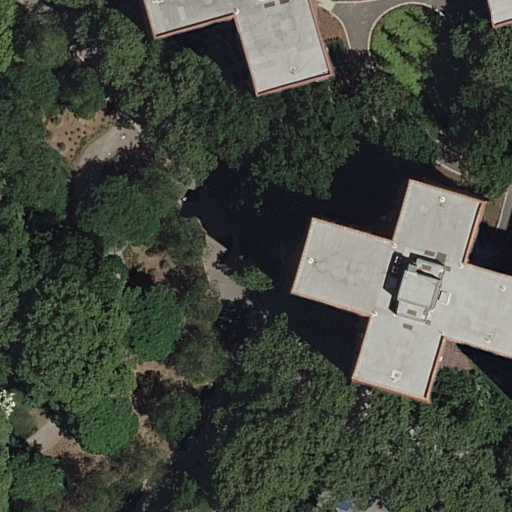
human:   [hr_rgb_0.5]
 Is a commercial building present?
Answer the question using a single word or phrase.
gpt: no

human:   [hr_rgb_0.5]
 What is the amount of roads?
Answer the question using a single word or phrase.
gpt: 4

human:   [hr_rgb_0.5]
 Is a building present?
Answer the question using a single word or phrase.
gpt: yes

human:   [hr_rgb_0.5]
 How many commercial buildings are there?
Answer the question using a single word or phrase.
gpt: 0

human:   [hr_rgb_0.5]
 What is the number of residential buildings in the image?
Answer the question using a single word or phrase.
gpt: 2

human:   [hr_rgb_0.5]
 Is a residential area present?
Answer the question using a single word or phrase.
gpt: yes

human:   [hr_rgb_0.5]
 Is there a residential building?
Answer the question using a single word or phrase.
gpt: yes

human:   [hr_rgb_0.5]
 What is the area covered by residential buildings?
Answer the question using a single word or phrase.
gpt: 2777m2

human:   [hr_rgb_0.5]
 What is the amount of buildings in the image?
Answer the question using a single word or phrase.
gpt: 2

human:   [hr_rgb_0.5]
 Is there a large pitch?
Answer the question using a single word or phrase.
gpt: no

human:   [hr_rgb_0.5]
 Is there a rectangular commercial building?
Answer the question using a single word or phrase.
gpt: no

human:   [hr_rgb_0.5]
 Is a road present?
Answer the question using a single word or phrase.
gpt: yes

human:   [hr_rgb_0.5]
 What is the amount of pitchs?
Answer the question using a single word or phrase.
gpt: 1

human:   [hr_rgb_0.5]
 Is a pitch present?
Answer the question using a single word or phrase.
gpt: yes

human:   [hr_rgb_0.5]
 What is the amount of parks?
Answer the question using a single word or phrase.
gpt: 1

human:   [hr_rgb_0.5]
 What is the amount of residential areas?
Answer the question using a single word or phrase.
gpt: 1

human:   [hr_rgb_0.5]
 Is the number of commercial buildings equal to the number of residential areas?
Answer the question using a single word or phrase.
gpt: no

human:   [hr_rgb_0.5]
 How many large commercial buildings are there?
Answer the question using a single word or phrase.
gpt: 0

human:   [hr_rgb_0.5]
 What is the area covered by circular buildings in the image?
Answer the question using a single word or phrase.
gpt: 0m2

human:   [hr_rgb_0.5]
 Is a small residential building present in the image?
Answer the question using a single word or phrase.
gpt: no

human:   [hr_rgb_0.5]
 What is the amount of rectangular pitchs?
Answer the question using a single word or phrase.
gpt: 1

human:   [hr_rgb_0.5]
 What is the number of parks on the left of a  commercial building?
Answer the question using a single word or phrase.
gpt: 0

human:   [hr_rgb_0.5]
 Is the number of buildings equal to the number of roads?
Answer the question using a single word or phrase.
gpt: no

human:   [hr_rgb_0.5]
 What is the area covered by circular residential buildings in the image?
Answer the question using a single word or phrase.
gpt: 0m2

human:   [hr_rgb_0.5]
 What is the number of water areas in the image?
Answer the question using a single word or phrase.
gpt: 0

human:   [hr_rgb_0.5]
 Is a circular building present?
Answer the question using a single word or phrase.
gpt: no

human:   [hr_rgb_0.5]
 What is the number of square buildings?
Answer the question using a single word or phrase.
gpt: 0

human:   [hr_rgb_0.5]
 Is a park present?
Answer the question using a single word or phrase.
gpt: yes

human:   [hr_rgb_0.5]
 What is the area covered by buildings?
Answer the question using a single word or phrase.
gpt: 2777m2

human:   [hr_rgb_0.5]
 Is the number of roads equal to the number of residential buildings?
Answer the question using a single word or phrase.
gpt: no

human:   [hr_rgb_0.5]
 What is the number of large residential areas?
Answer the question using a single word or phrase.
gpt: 1

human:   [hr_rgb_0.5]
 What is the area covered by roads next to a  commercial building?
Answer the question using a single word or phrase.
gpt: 0m2

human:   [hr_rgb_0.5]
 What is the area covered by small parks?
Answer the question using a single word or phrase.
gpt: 0m2

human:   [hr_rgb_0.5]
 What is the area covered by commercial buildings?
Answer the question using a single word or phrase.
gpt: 0m2

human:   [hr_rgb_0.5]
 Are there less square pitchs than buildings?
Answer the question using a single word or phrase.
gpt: yes

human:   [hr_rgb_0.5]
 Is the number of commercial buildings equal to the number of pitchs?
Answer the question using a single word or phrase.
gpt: no

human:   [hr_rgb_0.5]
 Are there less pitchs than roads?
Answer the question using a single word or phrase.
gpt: yes

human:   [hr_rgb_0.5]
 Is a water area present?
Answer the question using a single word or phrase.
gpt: no

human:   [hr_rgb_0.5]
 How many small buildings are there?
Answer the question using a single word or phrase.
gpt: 0

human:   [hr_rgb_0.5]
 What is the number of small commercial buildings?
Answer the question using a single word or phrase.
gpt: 0

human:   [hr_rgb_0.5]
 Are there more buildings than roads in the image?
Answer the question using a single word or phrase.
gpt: no

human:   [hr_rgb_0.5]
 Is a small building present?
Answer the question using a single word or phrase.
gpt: no

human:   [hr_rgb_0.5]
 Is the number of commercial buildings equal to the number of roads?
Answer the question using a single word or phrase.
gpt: no

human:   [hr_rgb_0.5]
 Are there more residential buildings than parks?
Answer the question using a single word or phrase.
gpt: yes

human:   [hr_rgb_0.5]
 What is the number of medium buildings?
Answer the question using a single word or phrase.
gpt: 0

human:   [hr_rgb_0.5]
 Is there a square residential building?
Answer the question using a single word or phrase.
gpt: no

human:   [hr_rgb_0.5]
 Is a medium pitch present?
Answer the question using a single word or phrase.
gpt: no

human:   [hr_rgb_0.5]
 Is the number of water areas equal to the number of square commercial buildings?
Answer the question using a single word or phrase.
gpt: yes

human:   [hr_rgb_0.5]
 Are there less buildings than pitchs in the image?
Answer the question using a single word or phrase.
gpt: no

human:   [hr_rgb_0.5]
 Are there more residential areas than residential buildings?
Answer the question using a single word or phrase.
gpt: no

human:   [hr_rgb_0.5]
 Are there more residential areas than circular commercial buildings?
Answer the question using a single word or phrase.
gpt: yes

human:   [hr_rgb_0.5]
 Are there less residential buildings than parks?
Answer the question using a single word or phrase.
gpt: no

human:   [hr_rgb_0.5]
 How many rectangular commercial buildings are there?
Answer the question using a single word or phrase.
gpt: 0

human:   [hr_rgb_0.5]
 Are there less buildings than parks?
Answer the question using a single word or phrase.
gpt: no

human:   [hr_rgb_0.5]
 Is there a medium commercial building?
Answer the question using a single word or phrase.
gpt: no

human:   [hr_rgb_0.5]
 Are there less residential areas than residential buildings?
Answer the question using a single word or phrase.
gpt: yes

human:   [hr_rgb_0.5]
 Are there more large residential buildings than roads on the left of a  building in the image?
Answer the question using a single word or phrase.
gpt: no

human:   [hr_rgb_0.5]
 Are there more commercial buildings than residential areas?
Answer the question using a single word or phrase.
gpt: no

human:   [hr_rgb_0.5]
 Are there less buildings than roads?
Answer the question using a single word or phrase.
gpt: yes

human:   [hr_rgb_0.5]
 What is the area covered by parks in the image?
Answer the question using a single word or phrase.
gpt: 778m2

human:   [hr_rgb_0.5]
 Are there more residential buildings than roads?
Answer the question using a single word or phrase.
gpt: no

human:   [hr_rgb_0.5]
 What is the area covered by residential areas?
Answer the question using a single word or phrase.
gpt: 10614m2

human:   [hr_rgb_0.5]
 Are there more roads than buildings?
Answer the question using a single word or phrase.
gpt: yes

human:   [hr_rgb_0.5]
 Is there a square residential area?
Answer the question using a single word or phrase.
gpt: no